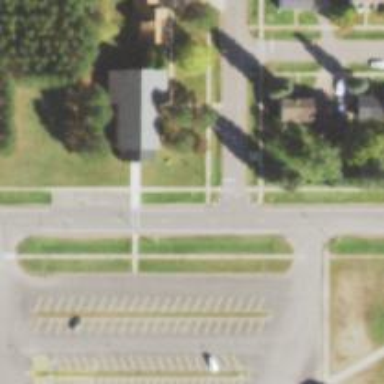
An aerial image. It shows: Detached sidewalk alongside footway.